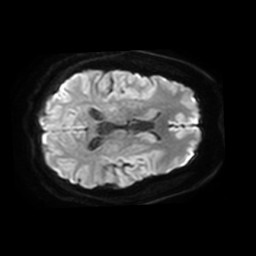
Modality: TRACE
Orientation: axial
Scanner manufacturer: philips
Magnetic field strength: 3 T
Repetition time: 4.029 s
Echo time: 0.06119 s